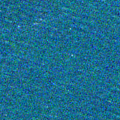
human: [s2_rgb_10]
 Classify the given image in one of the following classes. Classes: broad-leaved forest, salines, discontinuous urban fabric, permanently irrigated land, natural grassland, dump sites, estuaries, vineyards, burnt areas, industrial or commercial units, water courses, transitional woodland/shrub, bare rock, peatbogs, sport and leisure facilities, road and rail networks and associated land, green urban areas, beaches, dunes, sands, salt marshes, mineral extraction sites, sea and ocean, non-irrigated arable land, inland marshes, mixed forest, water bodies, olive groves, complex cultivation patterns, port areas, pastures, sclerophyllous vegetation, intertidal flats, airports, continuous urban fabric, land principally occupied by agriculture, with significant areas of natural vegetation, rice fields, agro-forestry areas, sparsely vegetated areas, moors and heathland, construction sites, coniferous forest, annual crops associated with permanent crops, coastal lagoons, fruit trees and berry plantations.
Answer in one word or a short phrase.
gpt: sea and ocean